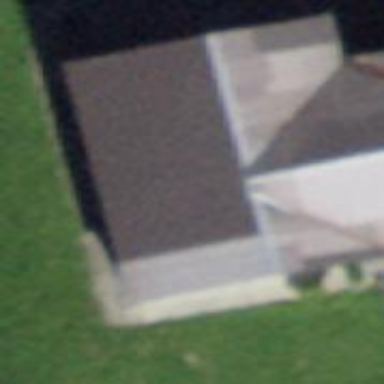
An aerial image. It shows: Barn.